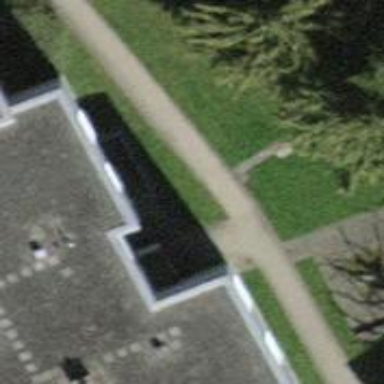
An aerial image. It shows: Footway surfaced with paving stones.